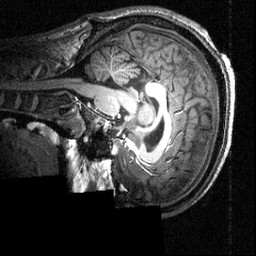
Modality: T1w
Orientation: sagittal
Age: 24
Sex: male
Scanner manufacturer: siemens
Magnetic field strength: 3.951 T
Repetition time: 1.5 s
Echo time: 0.00335 s